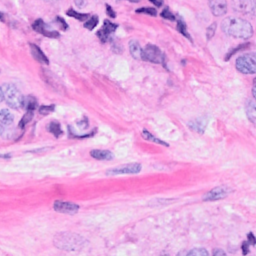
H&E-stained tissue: Breast